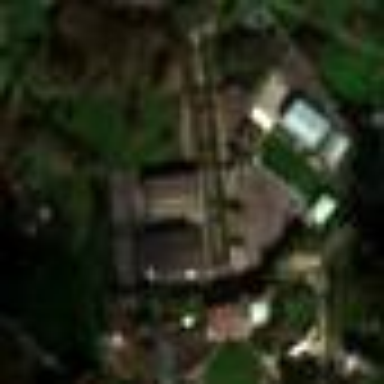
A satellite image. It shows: Exhibition centre located in village green.